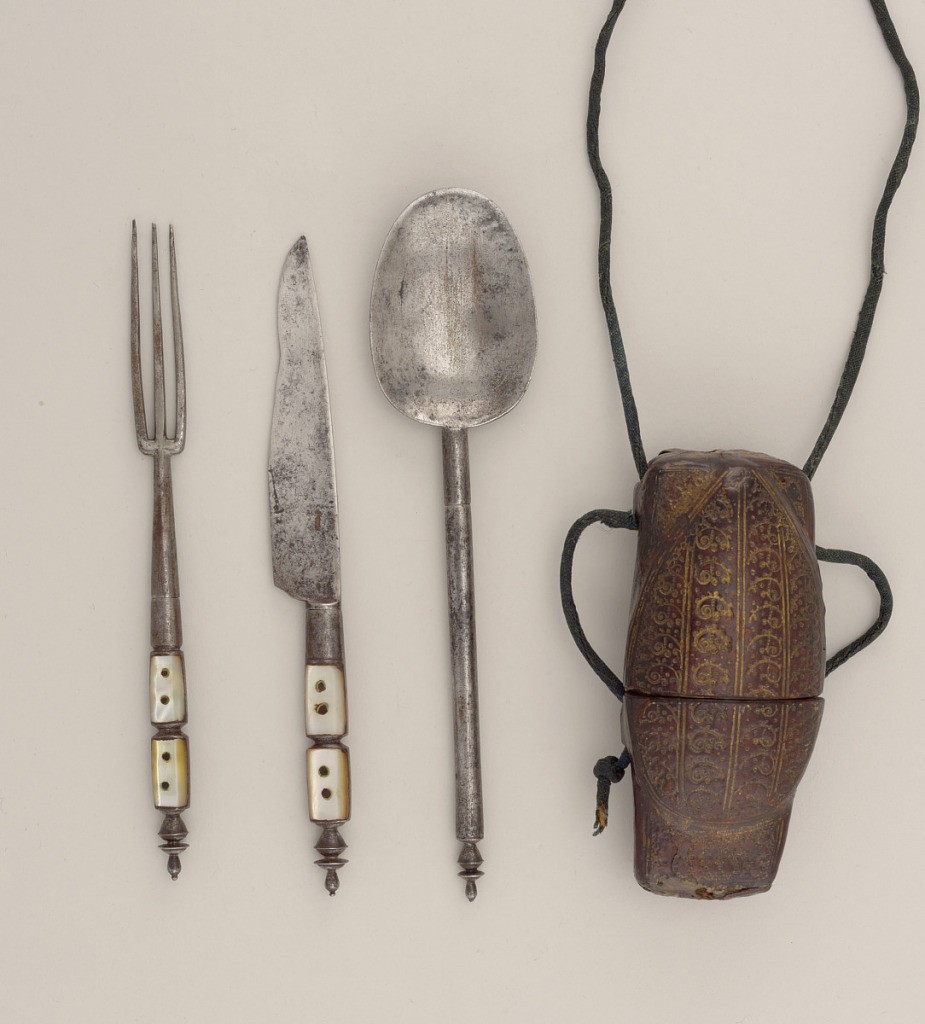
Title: Mother-of-pearl and Steel Fork Handle with Threaded Hole
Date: early 17th century
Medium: steel, mother-of-pearl
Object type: fork handle
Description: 1985-103-253-a: Small case for six implements, stamped leather wit...;     1985-103-253-b: Oval rat-tail spoon bowl with round neck and screw...;     1985-103-253-c: Plain straight handle with finial on top, can be s...;     1985-103-253-d: Waisted steel handle inlaid with mother-of-pearl, ...;     1985-103-253-e: Slightly curved upper edge, lower edge curving tow...;     1985-103-253-f: Waisted handle inlaid with mother-of-pearl, four r...;     1985-103-253-g: Three straight tines, rounded shoulders and plain ...